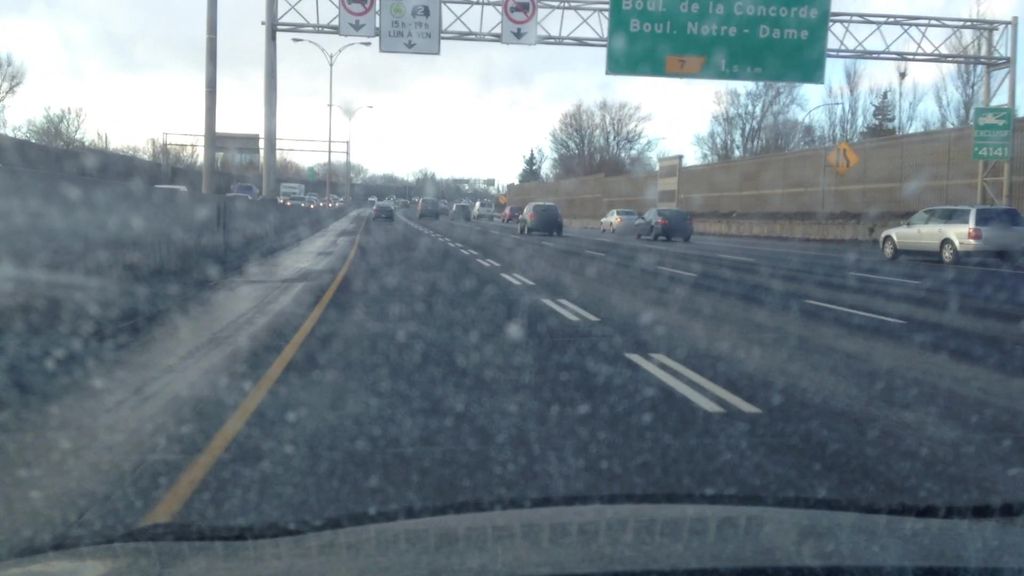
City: montreal